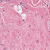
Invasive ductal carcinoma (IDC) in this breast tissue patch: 0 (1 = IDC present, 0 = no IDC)